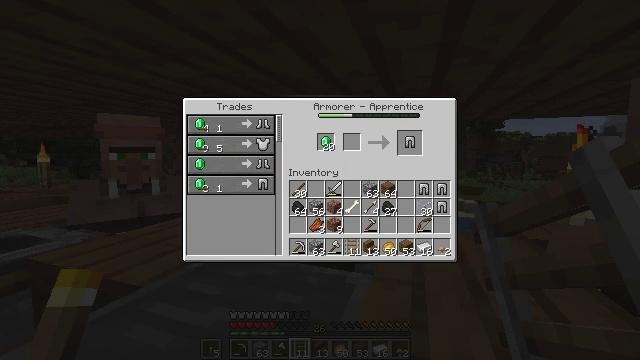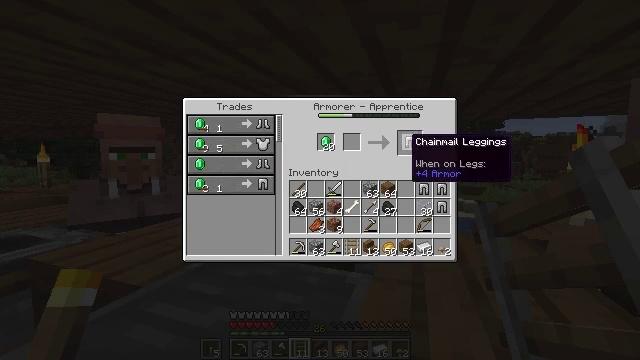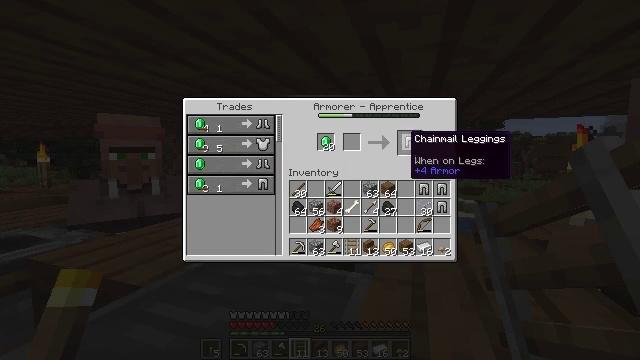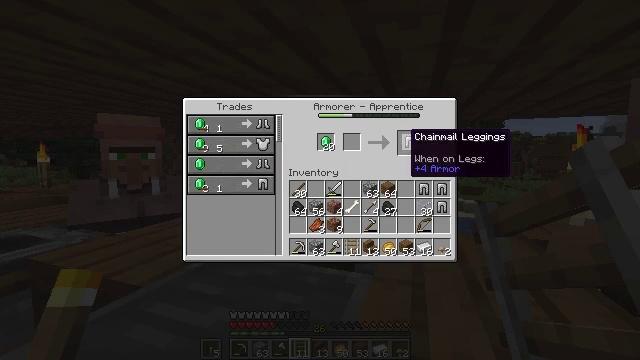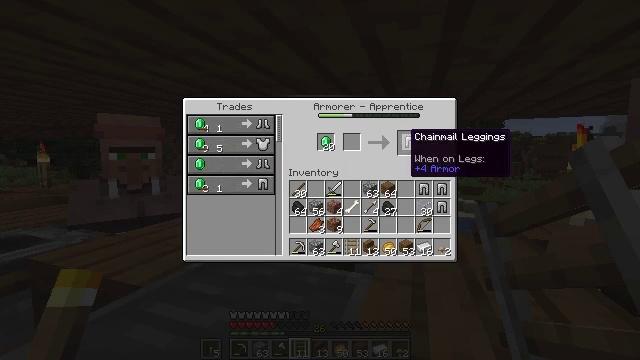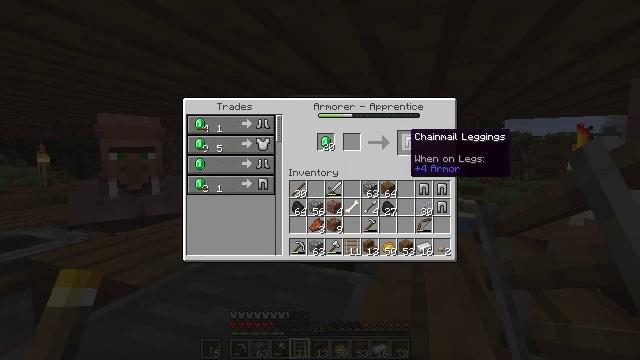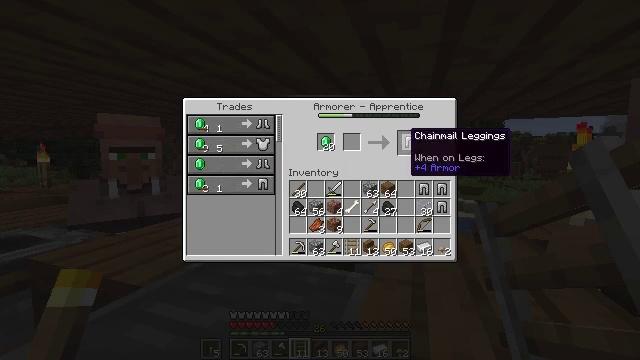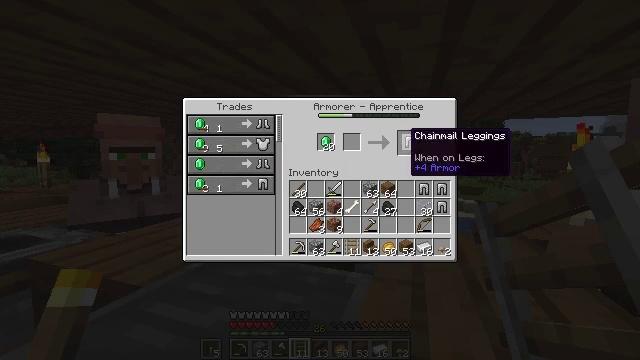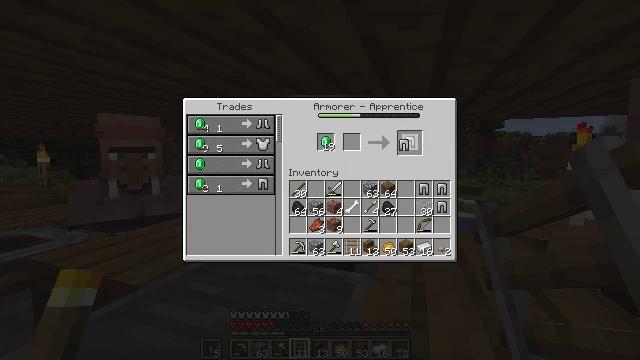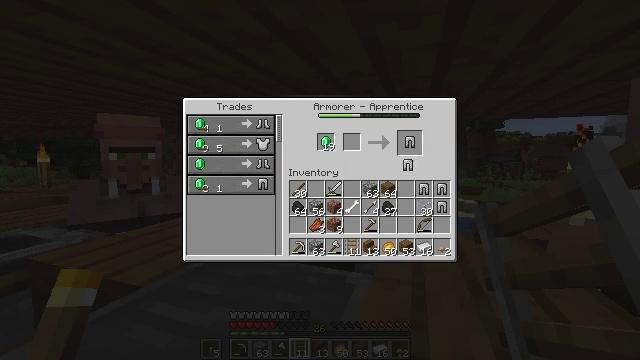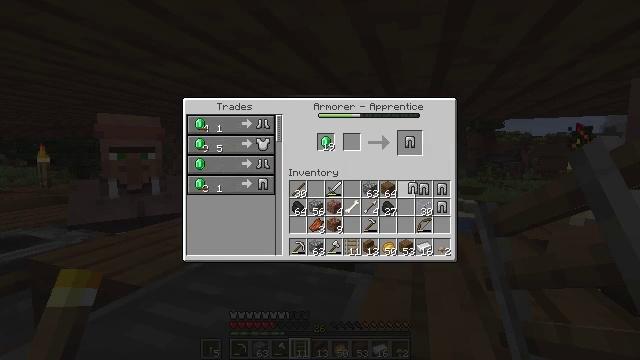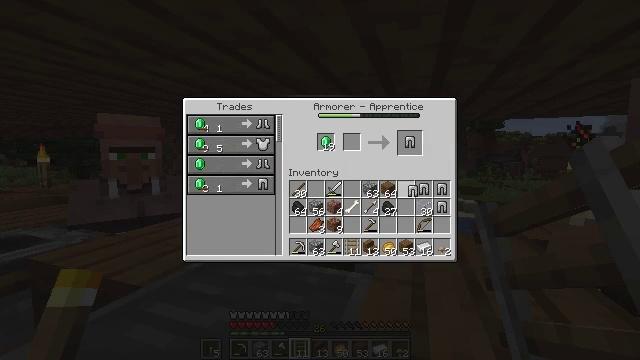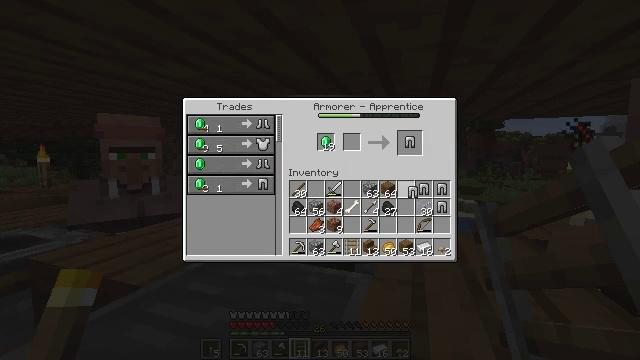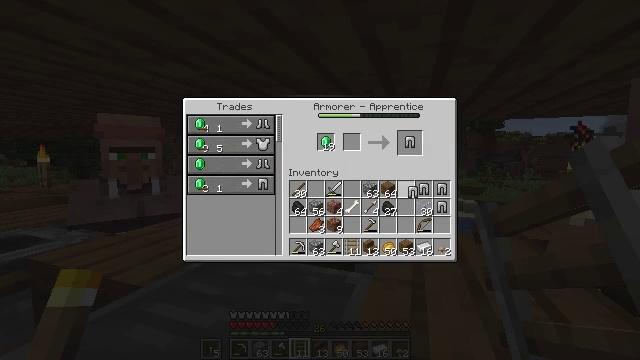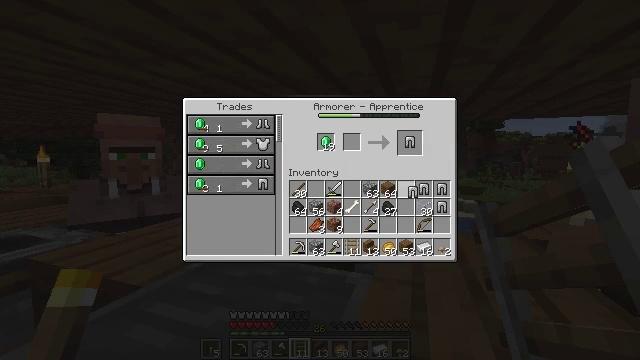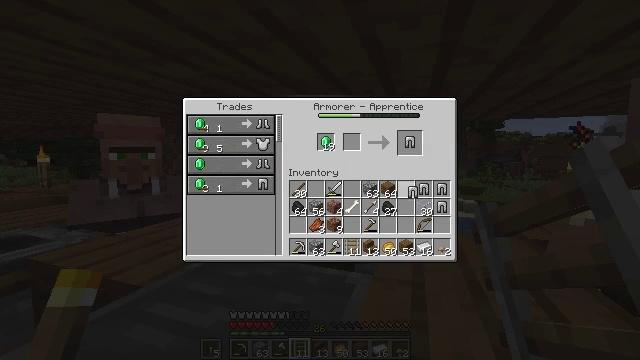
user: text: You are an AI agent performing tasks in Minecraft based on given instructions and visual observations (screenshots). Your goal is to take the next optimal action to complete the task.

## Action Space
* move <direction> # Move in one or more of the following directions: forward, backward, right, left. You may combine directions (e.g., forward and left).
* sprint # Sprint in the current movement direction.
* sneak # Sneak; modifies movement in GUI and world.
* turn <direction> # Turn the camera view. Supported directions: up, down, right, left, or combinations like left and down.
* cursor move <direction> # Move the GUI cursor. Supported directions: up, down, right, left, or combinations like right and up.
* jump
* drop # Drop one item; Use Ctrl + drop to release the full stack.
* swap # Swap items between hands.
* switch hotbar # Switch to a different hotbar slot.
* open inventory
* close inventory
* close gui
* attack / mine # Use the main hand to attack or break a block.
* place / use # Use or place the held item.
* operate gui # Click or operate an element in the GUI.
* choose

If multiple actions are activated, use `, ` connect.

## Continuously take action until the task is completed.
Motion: motion action
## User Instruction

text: Open the crafting table and make chainmail leggings.
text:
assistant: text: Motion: no_op
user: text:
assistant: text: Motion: no_op
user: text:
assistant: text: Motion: no_op
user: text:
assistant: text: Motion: no_op
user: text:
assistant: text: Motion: no_op
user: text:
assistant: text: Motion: no_op
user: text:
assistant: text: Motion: no_op
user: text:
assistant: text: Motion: operate gui
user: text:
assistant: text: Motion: cursor move down, operate gui
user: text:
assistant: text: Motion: cursor move down
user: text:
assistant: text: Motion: no_op
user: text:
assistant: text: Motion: no_op
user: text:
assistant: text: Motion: no_op
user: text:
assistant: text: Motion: operate gui
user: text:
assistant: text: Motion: operate gui
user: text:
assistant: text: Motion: operate gui
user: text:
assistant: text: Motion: no_op
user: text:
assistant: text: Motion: no_op
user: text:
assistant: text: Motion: no_op
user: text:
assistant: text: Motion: no_op
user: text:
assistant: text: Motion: cursor move up
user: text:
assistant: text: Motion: cursor move up
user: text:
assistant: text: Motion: no_op
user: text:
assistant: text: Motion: no_op
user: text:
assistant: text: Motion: no_op
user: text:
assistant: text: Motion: no_op
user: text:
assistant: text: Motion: no_op
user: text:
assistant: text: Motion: operate gui
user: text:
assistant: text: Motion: operate gui
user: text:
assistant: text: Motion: cursor move down, operate gui